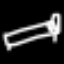
Label: bed